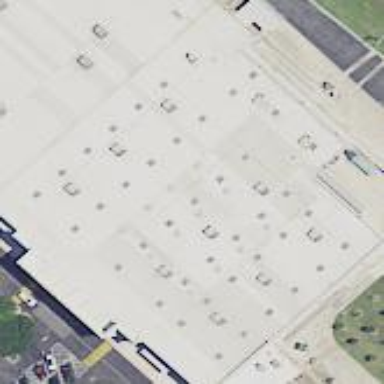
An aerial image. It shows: Retail building.